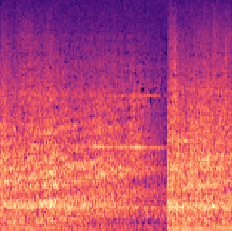
Sound class: Helicopter